Question: I am trying to create a layout with image situated 20% size of screen from left, 20% size of screen from right and 30% size of screen from top. I can situate an image as 20% of the distance from the sides but don't know how to combine the percentages from the top and sides simultaneously. Now I'm using to jump from the top edge. I want to use something what will make 30% free space of screen from top on any screen resolution. Please take a look on Fig.1. Thanks a lot for any help.

XML Code:
'''
<LinearLayout
android:layout_width="match_parent"
android:layout_height="match_parent"
android:orientation="horizontal"
android:weightSum="100" >
<TextView
android:layout_width="0dp"
android:layout_height="match_parent"
android:layout_weight="20" />
<ImageView
android:id="@+id/imageView4"
android:layout_width="0dp"
android:layout_height="wrap_content"
android:layout_gravity="top"
android:layout_marginTop="100dp"
android:layout_weight="60"
android:src="@drawable/logo_line" />
<TextView
android:layout_width="0dp"
android:layout_height="match_parent"
android:layout_weight="20" />
</LinearLayout>
'''
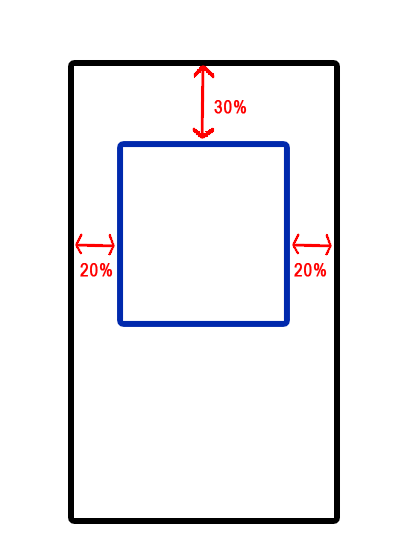
Answer: use a RelativeLayout or wrap the ImageView in a LinearLayout :
on the ImageView : take out the layout_gravity and margin_top attributes and set layout_height to 0dp
'''
<LinearLayout
android:layout_width="match_parent"
android:layout_height="match_parent"
android:orientation="horizontal"
android:weightSum="100" >
<TextView
android:layout_width="0dp"
android:layout_height="match_parent"
android:layout_weight="20" />
<LinearLayout
android:layout_width="0dp"
android:layout_height="match_parent"
android:layout_weight="60"
android:orientation="vertical"
android:weightSum="100" >
<TextView
android:layout_width="match_parent"
android:layout_height="0dp"
android:layout_weight="30" />
<ImageView
android:id="@+id/imageView4"
android:layout_width="match_parent"
android:layout_height="0dp"
android:layout_weight="40"
android:src="@drawable/logo_line" />
</LinearLayout>
<TextView
android:layout_width="0dp"
android:layout_height="match_parent"
android:layout_weight="20" />
</LinearLayout>
'''